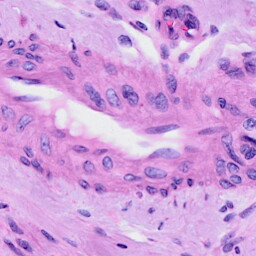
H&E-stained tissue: Cervix